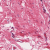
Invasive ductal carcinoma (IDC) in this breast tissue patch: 0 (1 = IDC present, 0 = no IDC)